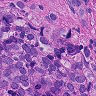
Metastatic tissue present: yes